Field crop: maize
Growth stage: 2
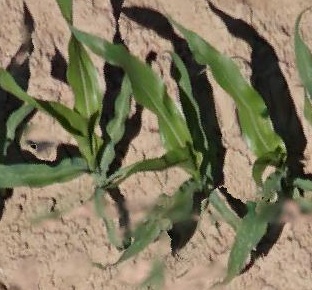
Species: maize